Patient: sex M, age 64
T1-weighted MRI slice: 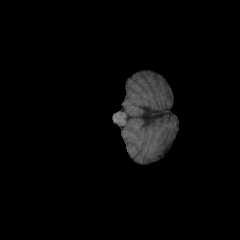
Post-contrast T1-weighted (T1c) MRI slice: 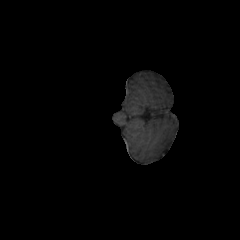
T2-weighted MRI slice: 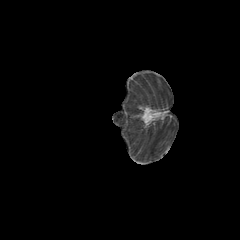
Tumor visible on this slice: no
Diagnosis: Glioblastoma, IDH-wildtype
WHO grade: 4